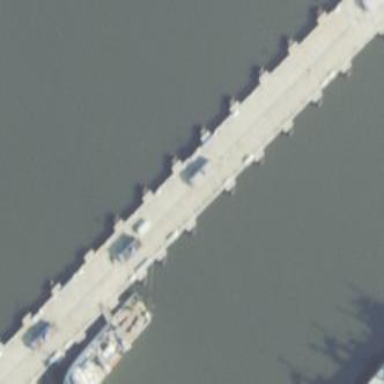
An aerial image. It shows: Military pier.